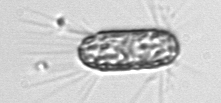
Label: Corethron_hystrix